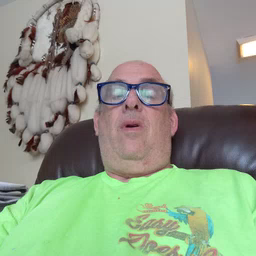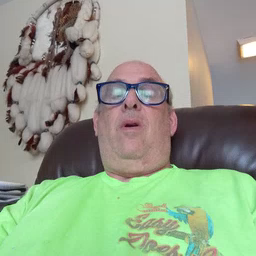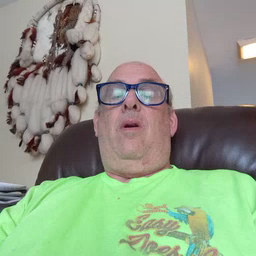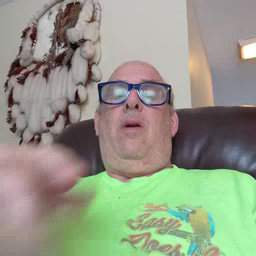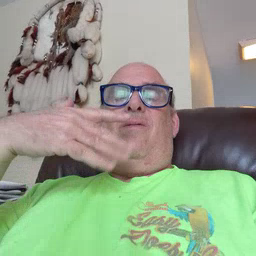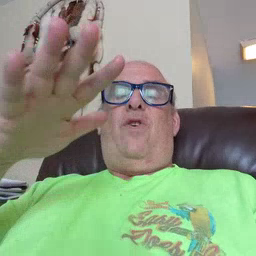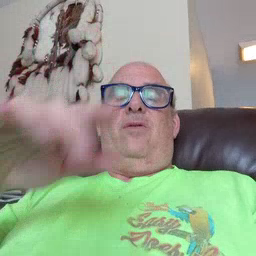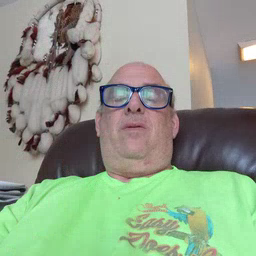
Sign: finish